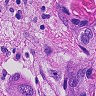
Metastatic tissue present: yes